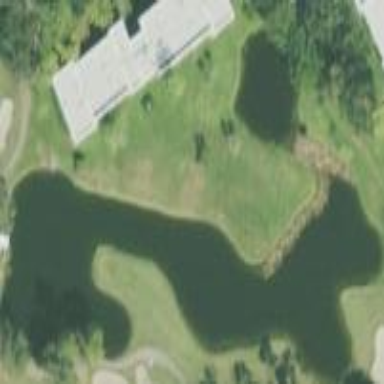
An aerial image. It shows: Scenic view of water hazard on golf course. The natural water feature adds beauty to the landscape.